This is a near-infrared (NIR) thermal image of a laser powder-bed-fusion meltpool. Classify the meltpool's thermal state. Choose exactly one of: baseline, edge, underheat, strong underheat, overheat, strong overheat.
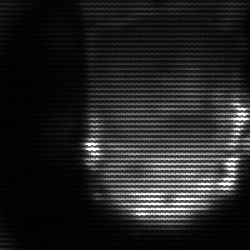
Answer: baseline